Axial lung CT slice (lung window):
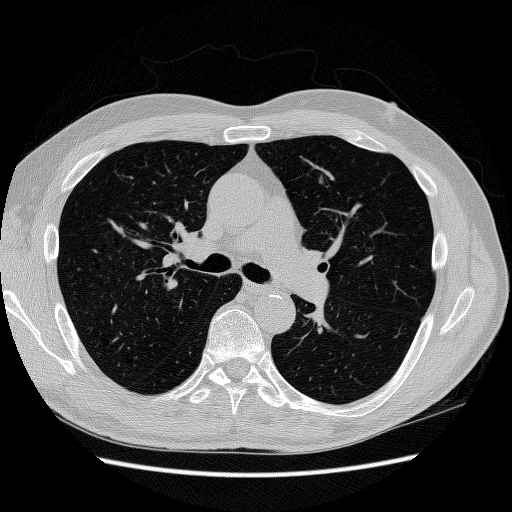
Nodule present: no